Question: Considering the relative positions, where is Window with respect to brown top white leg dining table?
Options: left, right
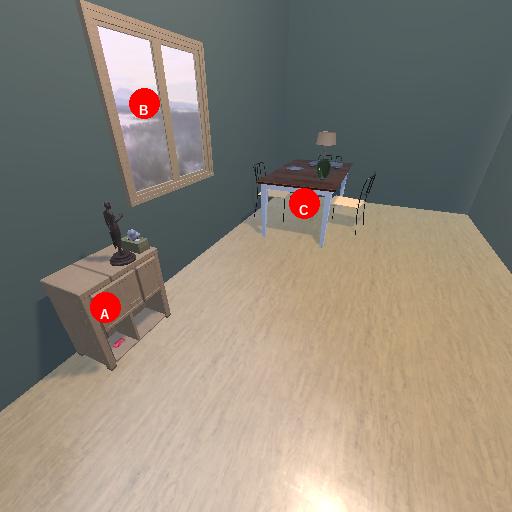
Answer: left